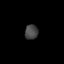
Tissue: skin
Cell type: Epithelial cells
Senescence score: 0.2534
Nuclear area (px): 192
Mean DAPI intensity: 69.083